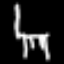
Label: chair